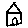
Label: house